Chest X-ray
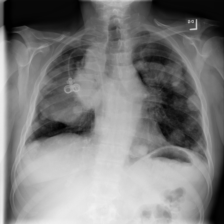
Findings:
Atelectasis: negative
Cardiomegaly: negative
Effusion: negative
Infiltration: negative
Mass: positive
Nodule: negative
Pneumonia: negative
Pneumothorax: negative
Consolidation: negative
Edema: negative
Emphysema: negative
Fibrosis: negative
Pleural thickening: negative
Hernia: negative